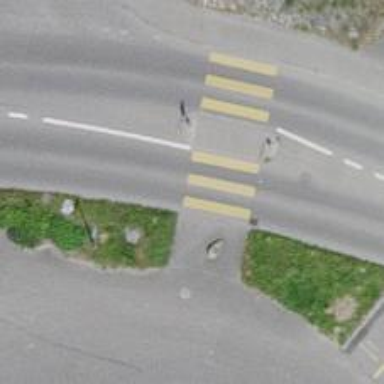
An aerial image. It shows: Marked crossing with zebra stripes on the road.